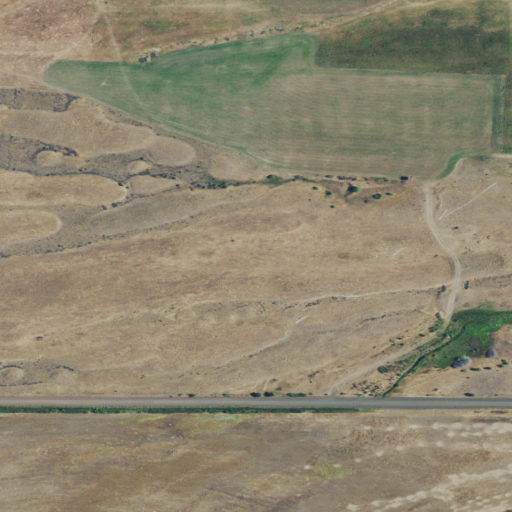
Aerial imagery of plain(s) in Oregon named Smock Prairie containing grassland, shrub, pasture, open development, and low intensity development